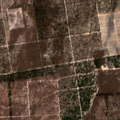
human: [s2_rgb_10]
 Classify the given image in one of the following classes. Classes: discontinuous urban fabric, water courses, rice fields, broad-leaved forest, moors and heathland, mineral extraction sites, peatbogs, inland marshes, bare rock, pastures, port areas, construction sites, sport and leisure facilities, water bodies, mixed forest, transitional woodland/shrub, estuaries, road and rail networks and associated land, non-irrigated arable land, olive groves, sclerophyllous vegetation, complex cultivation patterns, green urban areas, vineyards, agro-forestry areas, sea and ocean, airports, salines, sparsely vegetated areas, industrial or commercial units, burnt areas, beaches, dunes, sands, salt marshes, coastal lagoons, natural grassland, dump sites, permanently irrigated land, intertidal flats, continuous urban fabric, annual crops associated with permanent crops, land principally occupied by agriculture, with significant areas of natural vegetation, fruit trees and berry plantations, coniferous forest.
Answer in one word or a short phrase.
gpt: continuous urban fabric